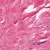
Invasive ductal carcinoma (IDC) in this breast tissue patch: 0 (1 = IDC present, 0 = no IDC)